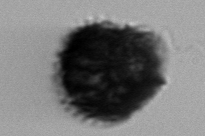
Label: Gonyaulax